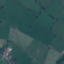
Land use / land cover class: Pasture